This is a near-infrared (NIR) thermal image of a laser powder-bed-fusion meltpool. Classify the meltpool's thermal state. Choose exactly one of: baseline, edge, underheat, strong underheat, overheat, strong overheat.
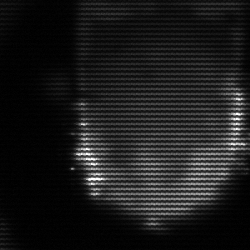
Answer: baseline